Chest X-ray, AP view. Patient: 39 years old, sex M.
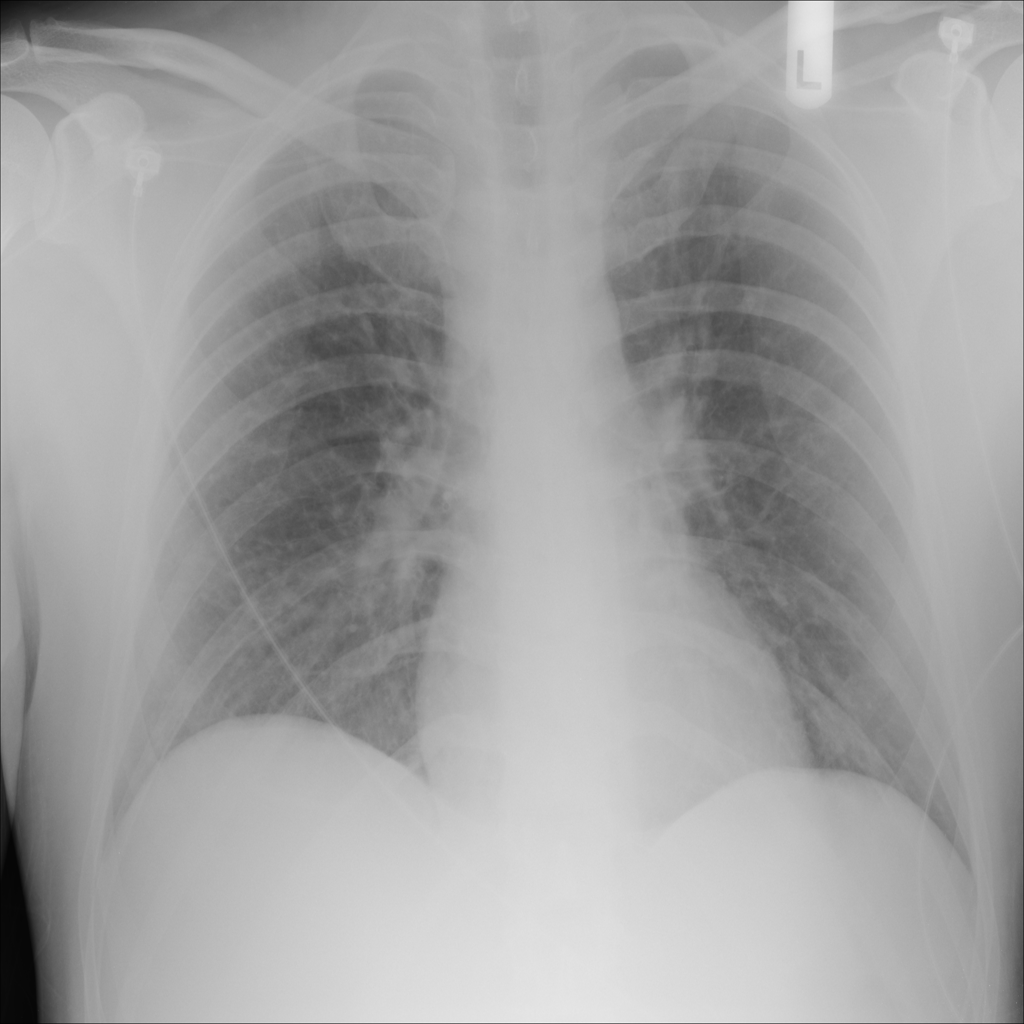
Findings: No Finding